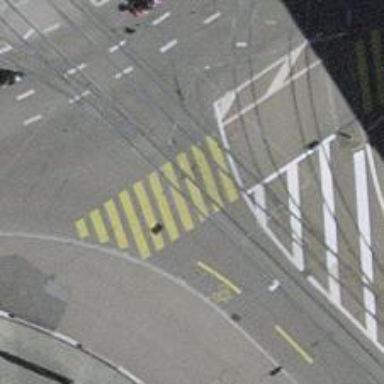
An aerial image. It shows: Uncontrolled zebra crossing where the road intersects with tram level railway crossing.